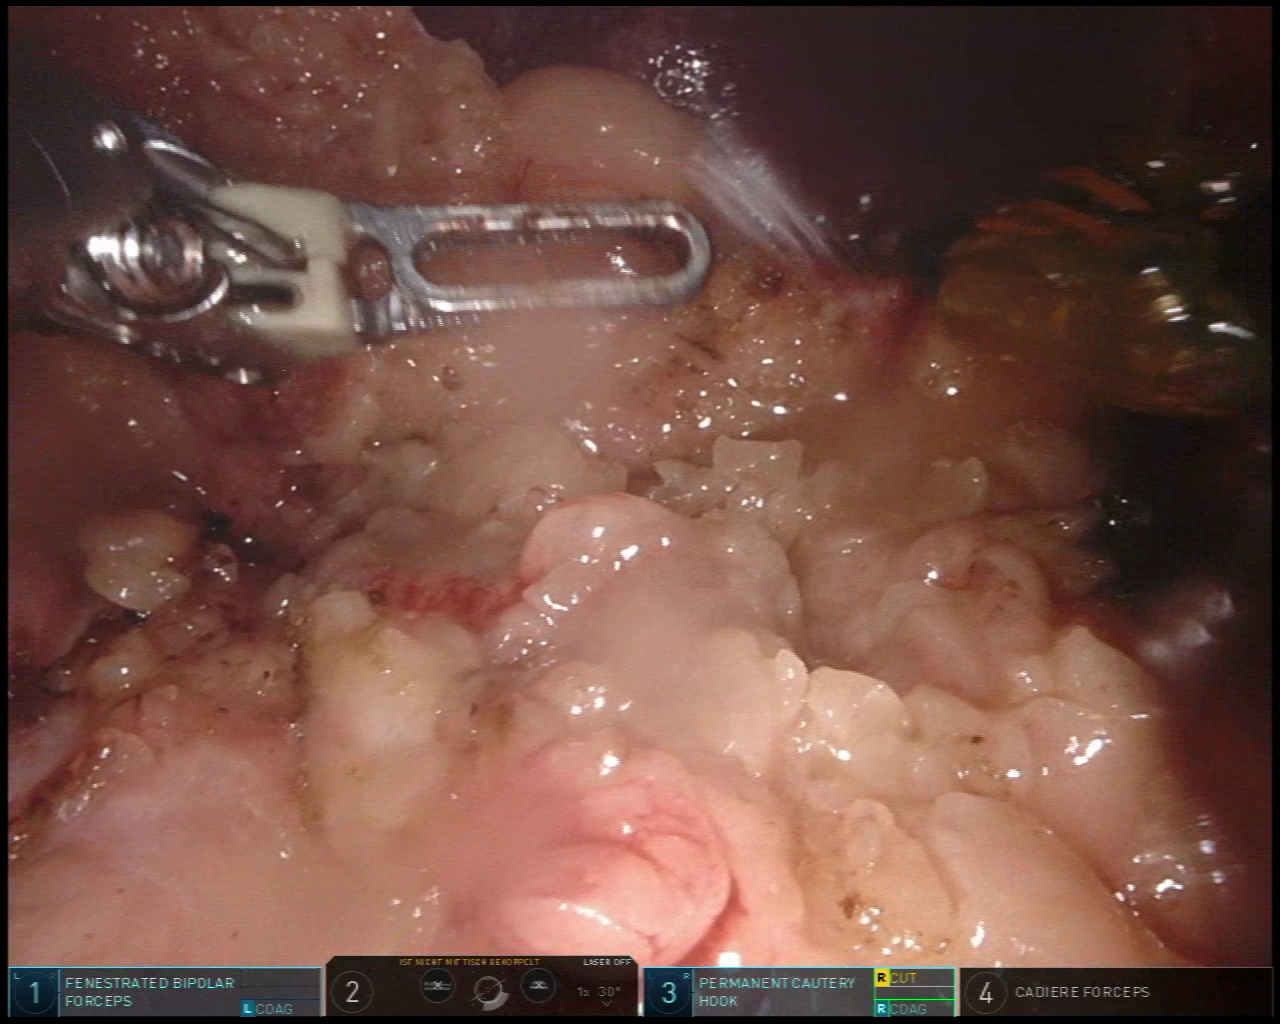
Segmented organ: spleen
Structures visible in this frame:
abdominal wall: yes
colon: yes
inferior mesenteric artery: no
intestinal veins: no
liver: no
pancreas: no
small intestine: no
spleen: yes
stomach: no
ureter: no
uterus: no
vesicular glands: no